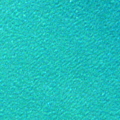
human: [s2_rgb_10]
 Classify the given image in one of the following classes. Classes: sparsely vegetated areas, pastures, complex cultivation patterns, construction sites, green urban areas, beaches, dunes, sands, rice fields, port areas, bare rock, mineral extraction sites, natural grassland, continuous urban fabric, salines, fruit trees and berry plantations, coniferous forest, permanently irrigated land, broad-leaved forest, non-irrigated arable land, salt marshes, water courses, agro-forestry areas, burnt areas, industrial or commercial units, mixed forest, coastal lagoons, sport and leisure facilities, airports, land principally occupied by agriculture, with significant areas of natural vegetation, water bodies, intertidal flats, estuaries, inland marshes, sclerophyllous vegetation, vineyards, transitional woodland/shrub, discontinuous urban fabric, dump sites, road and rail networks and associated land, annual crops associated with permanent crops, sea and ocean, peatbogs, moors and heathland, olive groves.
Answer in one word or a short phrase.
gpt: sea and ocean